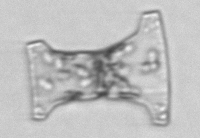
Label: Eucampia